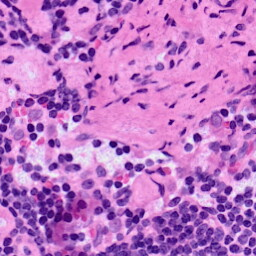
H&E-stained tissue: LymphNode